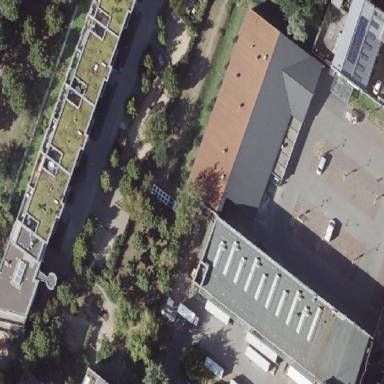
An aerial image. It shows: Office building.